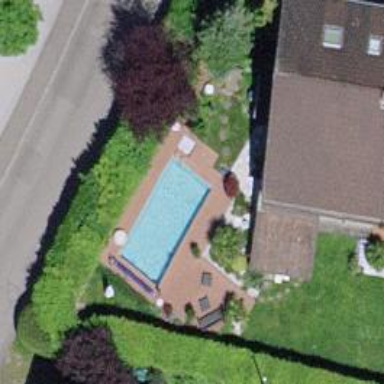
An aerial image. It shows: Swimming pool area designated for leisure and sport.